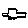
Label: car